Question: I can not find any question/answer that could help me to get close to my goal. I have the following table <URL>.
'''
SITENAME RTYPE SEASON CTRSTAT CTRTYPE UNITS STARTDATE WKTYPE INVSTAT
site1 T2B P null null 92 null FRSA_P Unsold
site1 T2B Pre null null 36 null FRSA_P Unsold
site1 T2B PRI null null 173 null FRSA_P Unsold
site1 T2B SPE null null 56 null FRSA_P Unsold
site1 T2B P Complete FRSA 2 2013-01-01 FRSA_P Sold
site1 T2B Pre Complete FRSA 2 2013-01-01 FRSA_P Sold
site1 T2B PRI Complete FRSA 2 2013-01-01 FRSA_P Sold
site1 T2B P Complete FRSA 1 2013-03-05 FRSA_P Sold
site1 T2B P Complete FRSA 3 2014-01-01 FRSA_P Sold
site1 T2B Pre Complete FRSA 4 2014-01-01 FRSA_P Sold
site1 T3B P null null 69 null FRSA_P Unsold
site1 T3B Pre null null 26 null FRSA_P Unsold
site1 T3B PRI null null 125 null FRSA_P Unsold
site1 T3B SPE null null 40 null FRSA_P Unsold
site1 T3B Pre Complete FRSA 2 2013-01-01 FRSA_P Sold
site1 T3B P Complete FRSA 1 2014-01-01 FRSA_P Sold
site1 T3B Pre Complete FRSA 2 2014-01-01 FRSA_P Sold
'''
Then somehow get to a report like the one on the following picture. If the InvStatus is unsold, the report should return , otherwise the CTRSTAT.

Please do not pay attention to the totals and grand total, the image is from an excel using other data. Is just to have sample of the needed result.
The dates columns correspond to a full year so for example the one with '2013-03-05' belongs to the '01/01/2013' column. In case of null date then they will go to the last year displayed, on this case '01/01/2014' but could be 2015 o whatever period is the last displayed.
I have tried several different approaches, using 'GROUP BY' together with 'GROUPING' and 'SETS' of various types but none worked. 'CUBE' and 'ROLLUP' are not useful or at least I have not managed to get the correct result. Maybe just is not possible, at least not on an easy way.
Here is a sample of one of the many queries I have tried, trying to twist it to get something like the report, but still nothing close.
'''
SELECT
sitename, rtype, season, ctrstat, ctrtype, SUM(units)
,startdate, invstat
FROM tt
GROUP BY
GROUPING SETS ((sitename,InvStat,ctrstat)
,(RType,ctrtype,season,startdate)
,()
)
'''
Maybe should be better using the SSRS for this task?
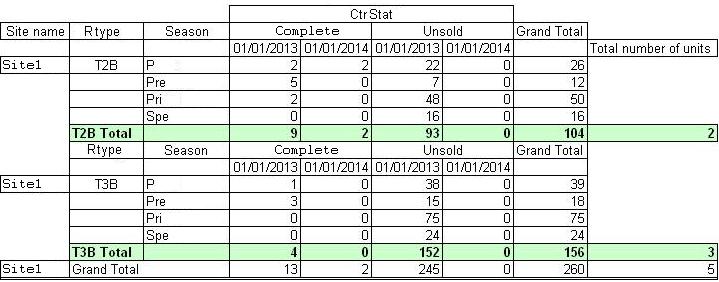
Answer: As you mention in your edit I think doing this i SSRS is the way to go. You can use a matrix to easily create the report you are looking for. By using the data given in your SQL fiddle you can quickly get something as shown below.
Edit: Added total values